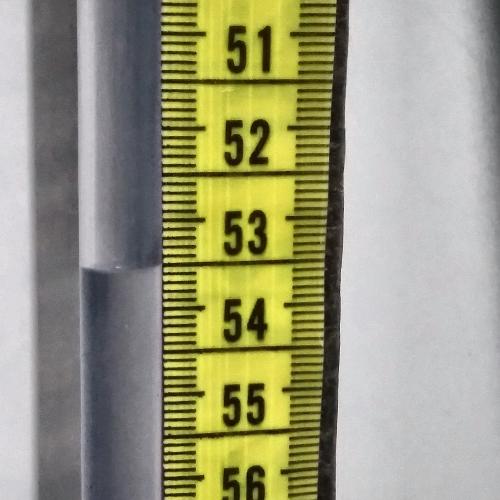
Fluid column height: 53.5 cm